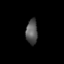
Tissue: skin
Cell type: Epithelial cells
Senescence score: 0.8365
Nuclear area (px): 283
Mean DAPI intensity: 87.184